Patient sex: F
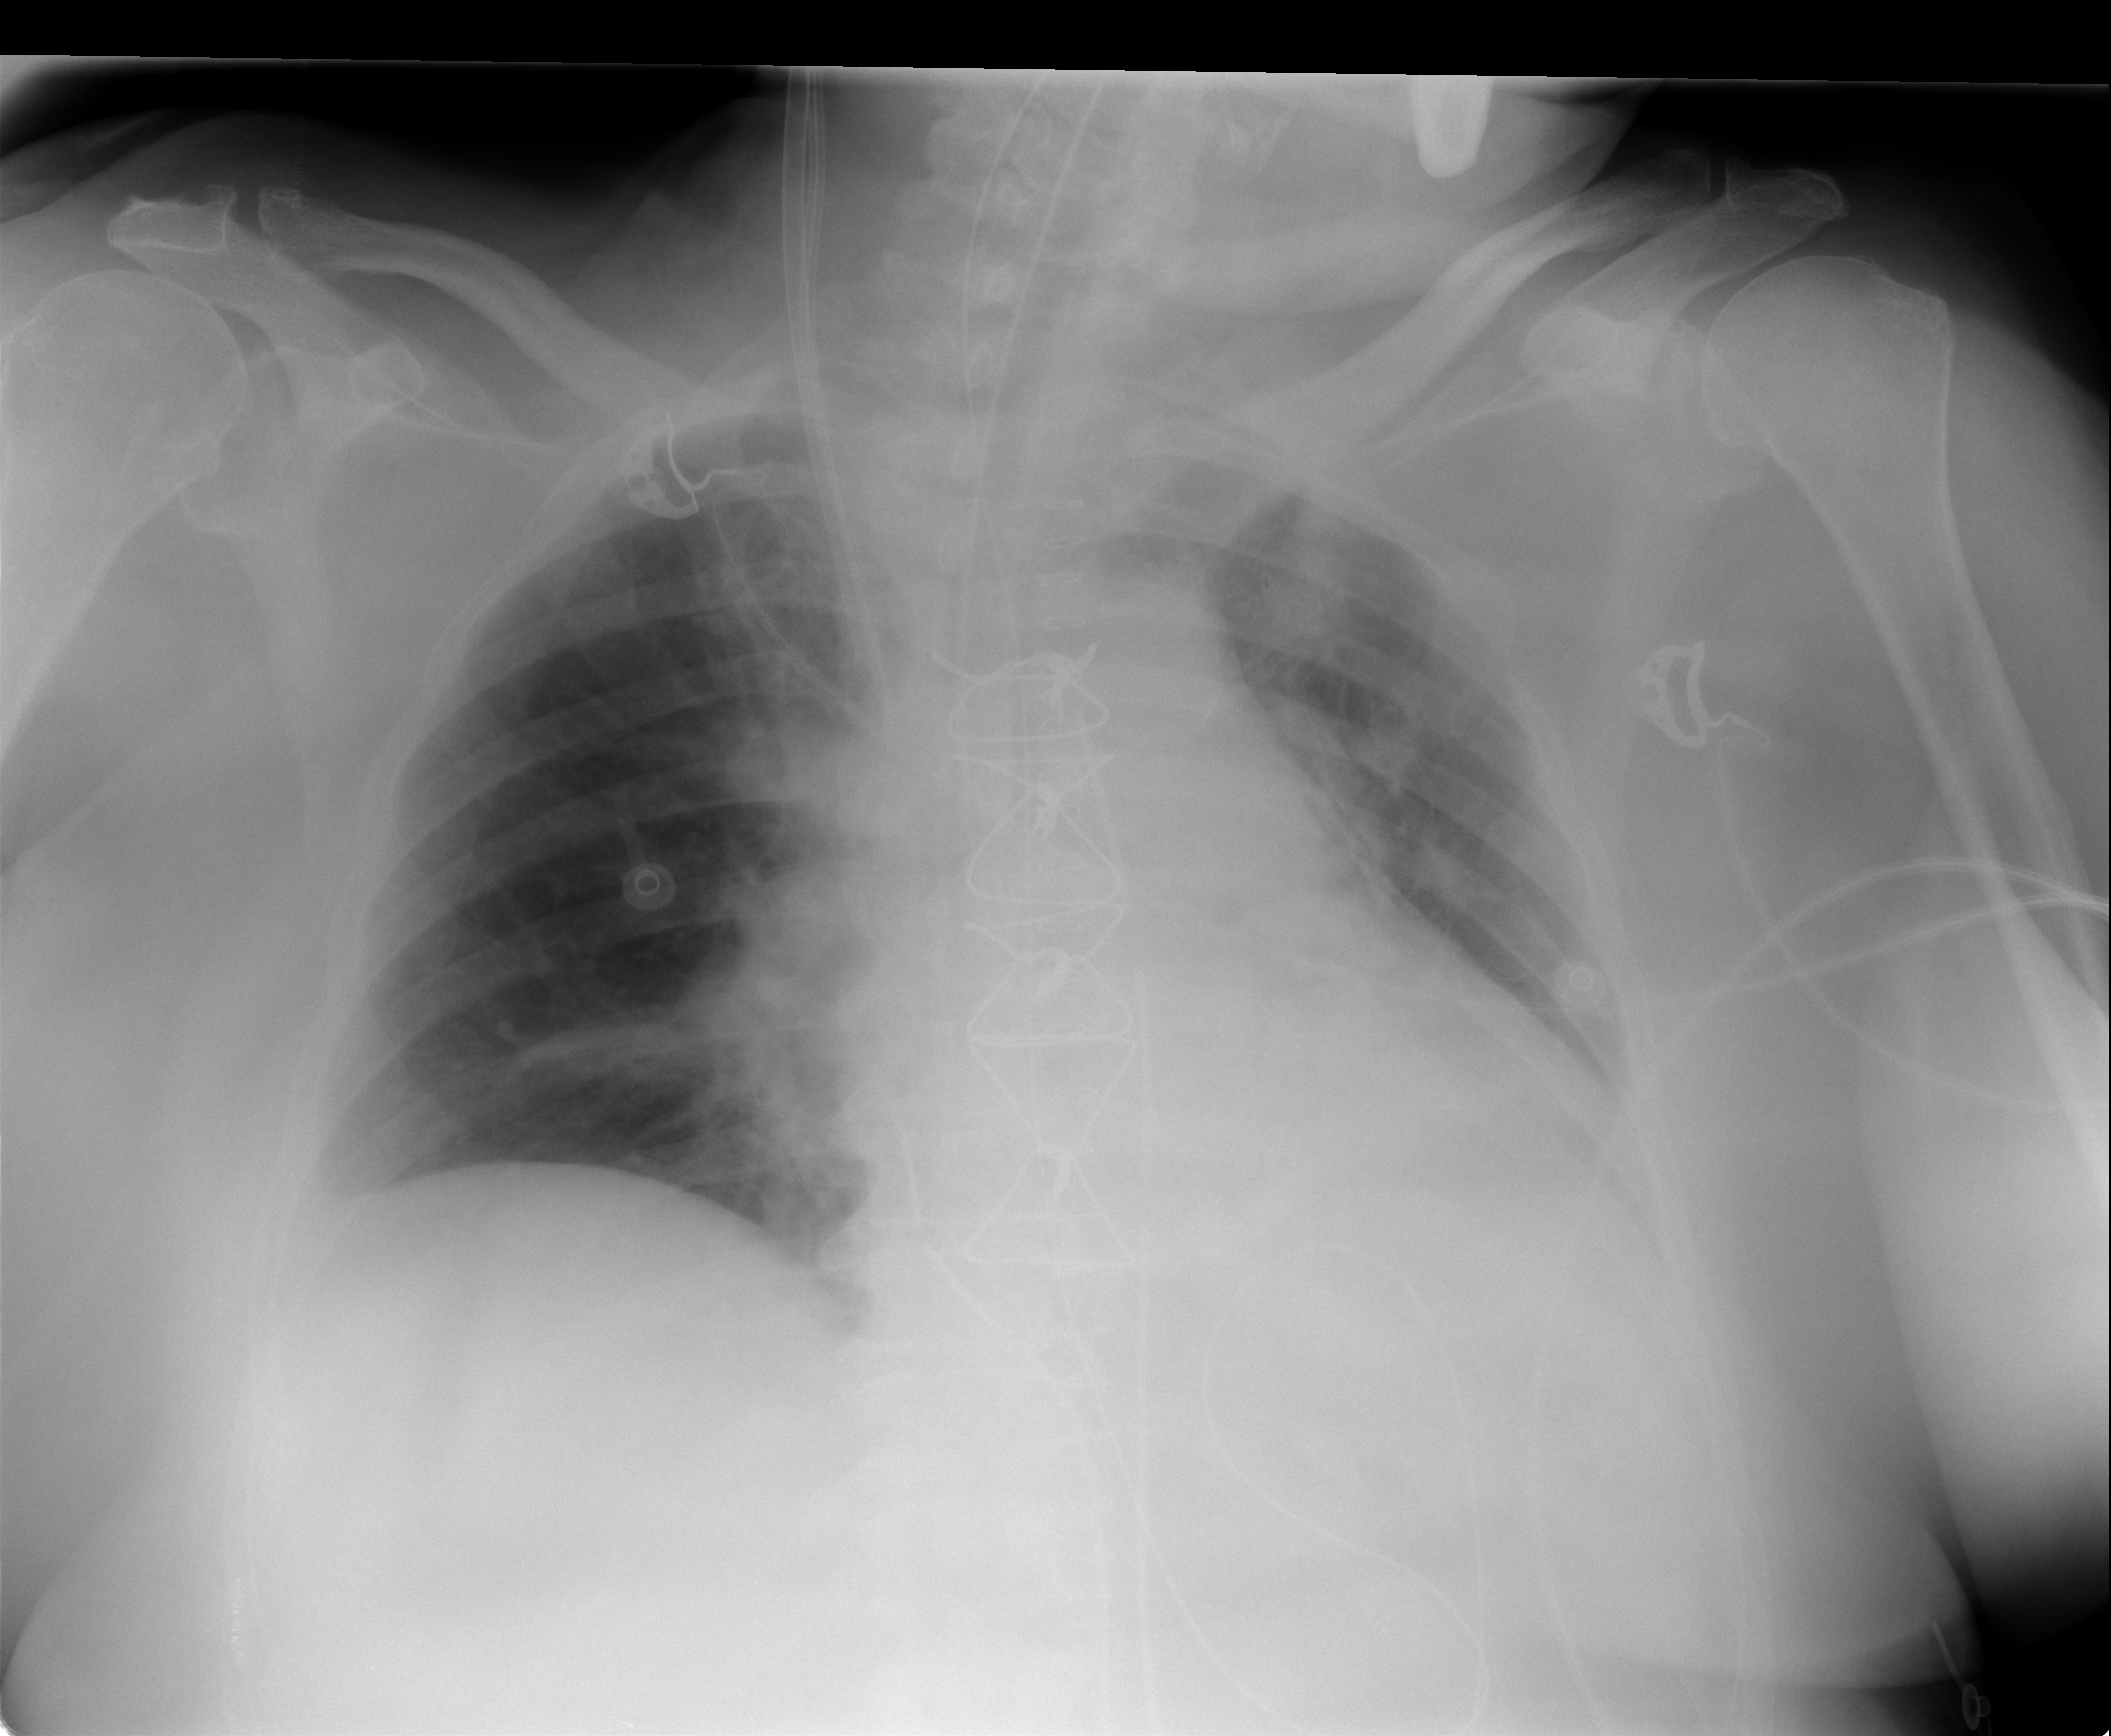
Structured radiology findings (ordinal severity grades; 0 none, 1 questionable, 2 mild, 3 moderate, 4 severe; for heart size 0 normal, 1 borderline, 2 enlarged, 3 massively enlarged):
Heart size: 1
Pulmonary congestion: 2
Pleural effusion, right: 0
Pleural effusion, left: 0
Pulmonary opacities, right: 0
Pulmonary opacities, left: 0
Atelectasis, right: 0
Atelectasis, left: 2